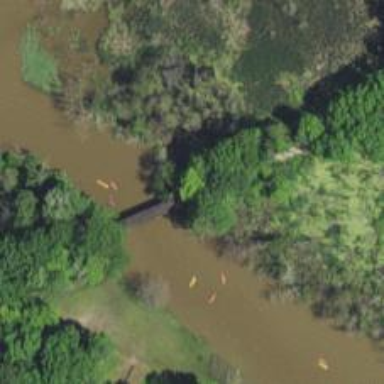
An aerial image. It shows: Covered bridge for cyclists.